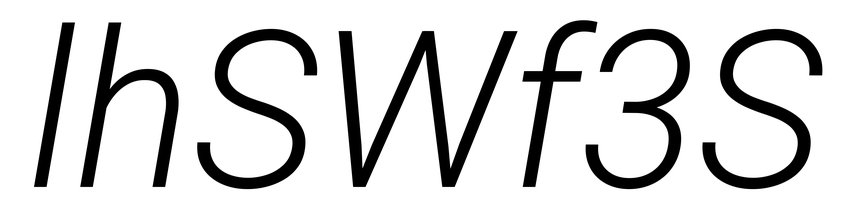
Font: Roboto-Italic_Light_Italic